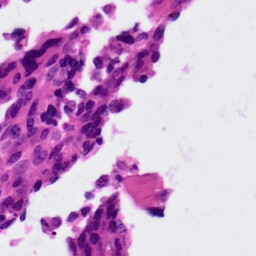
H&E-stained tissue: Ovarian